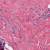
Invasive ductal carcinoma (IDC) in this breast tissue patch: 0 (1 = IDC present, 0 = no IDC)